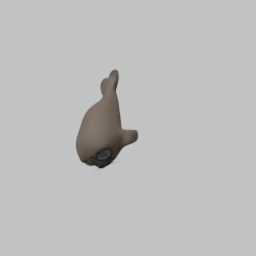
Label: animals